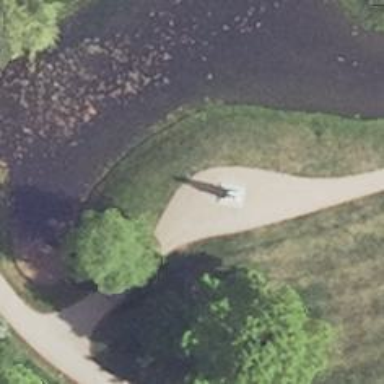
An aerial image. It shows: Memorial featuring statue.